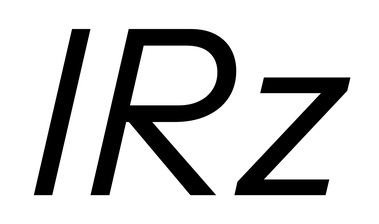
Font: InstrumentSans-Italic_Italic